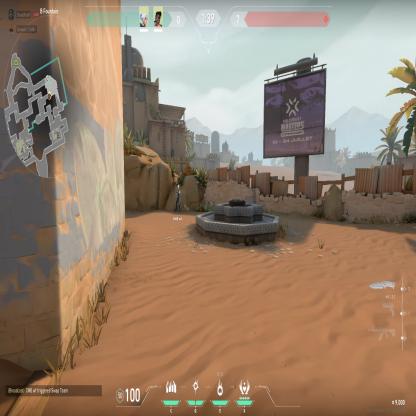
Label: teammate